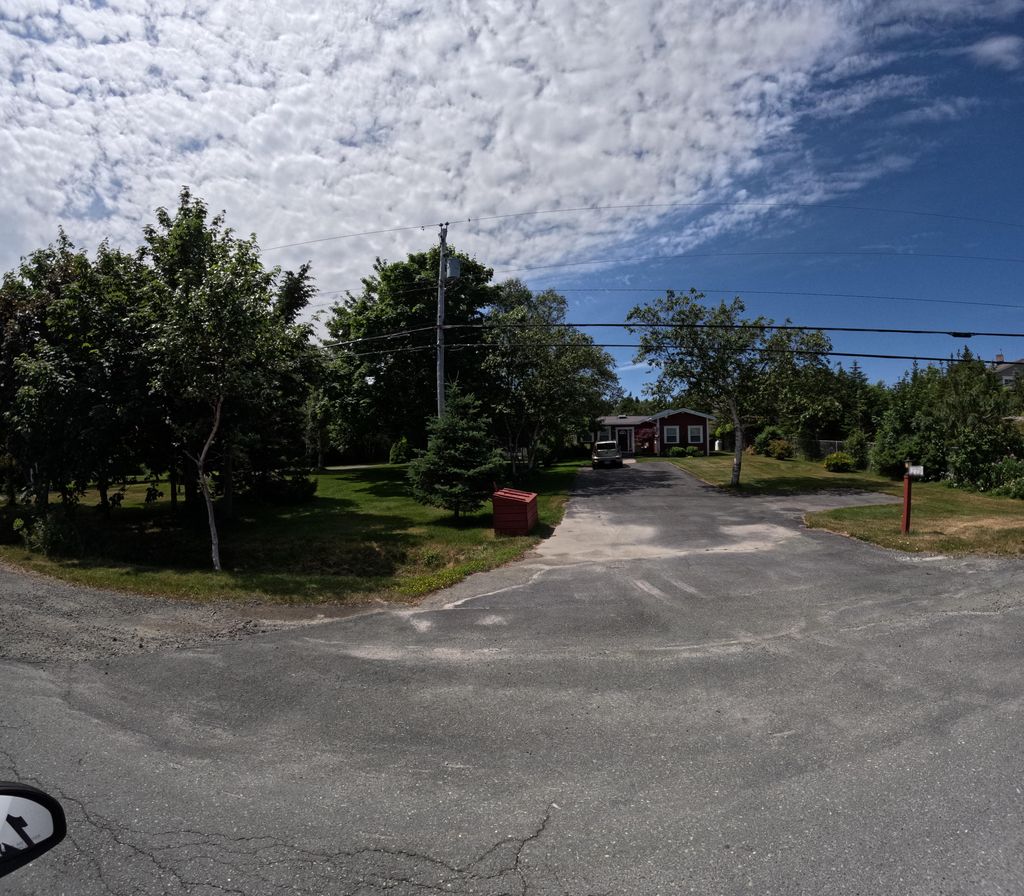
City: st_johns